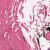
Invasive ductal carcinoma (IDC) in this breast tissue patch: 0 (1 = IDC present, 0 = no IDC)